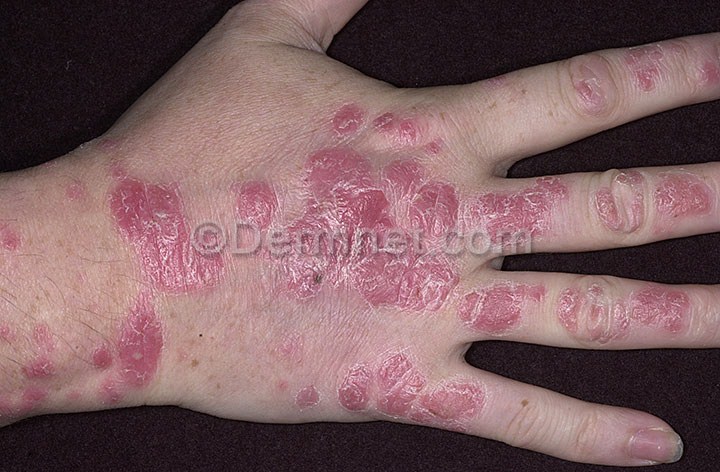
Disease: Psoriasis pictures Lichen Planus and related diseases